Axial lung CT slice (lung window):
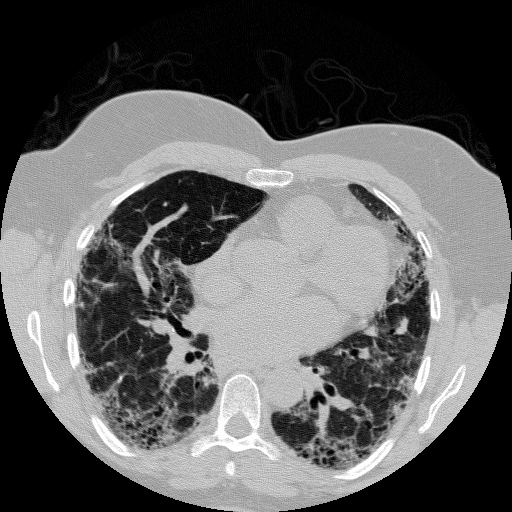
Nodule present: no